Fundus camera: zeiss
Shooting center: fovea
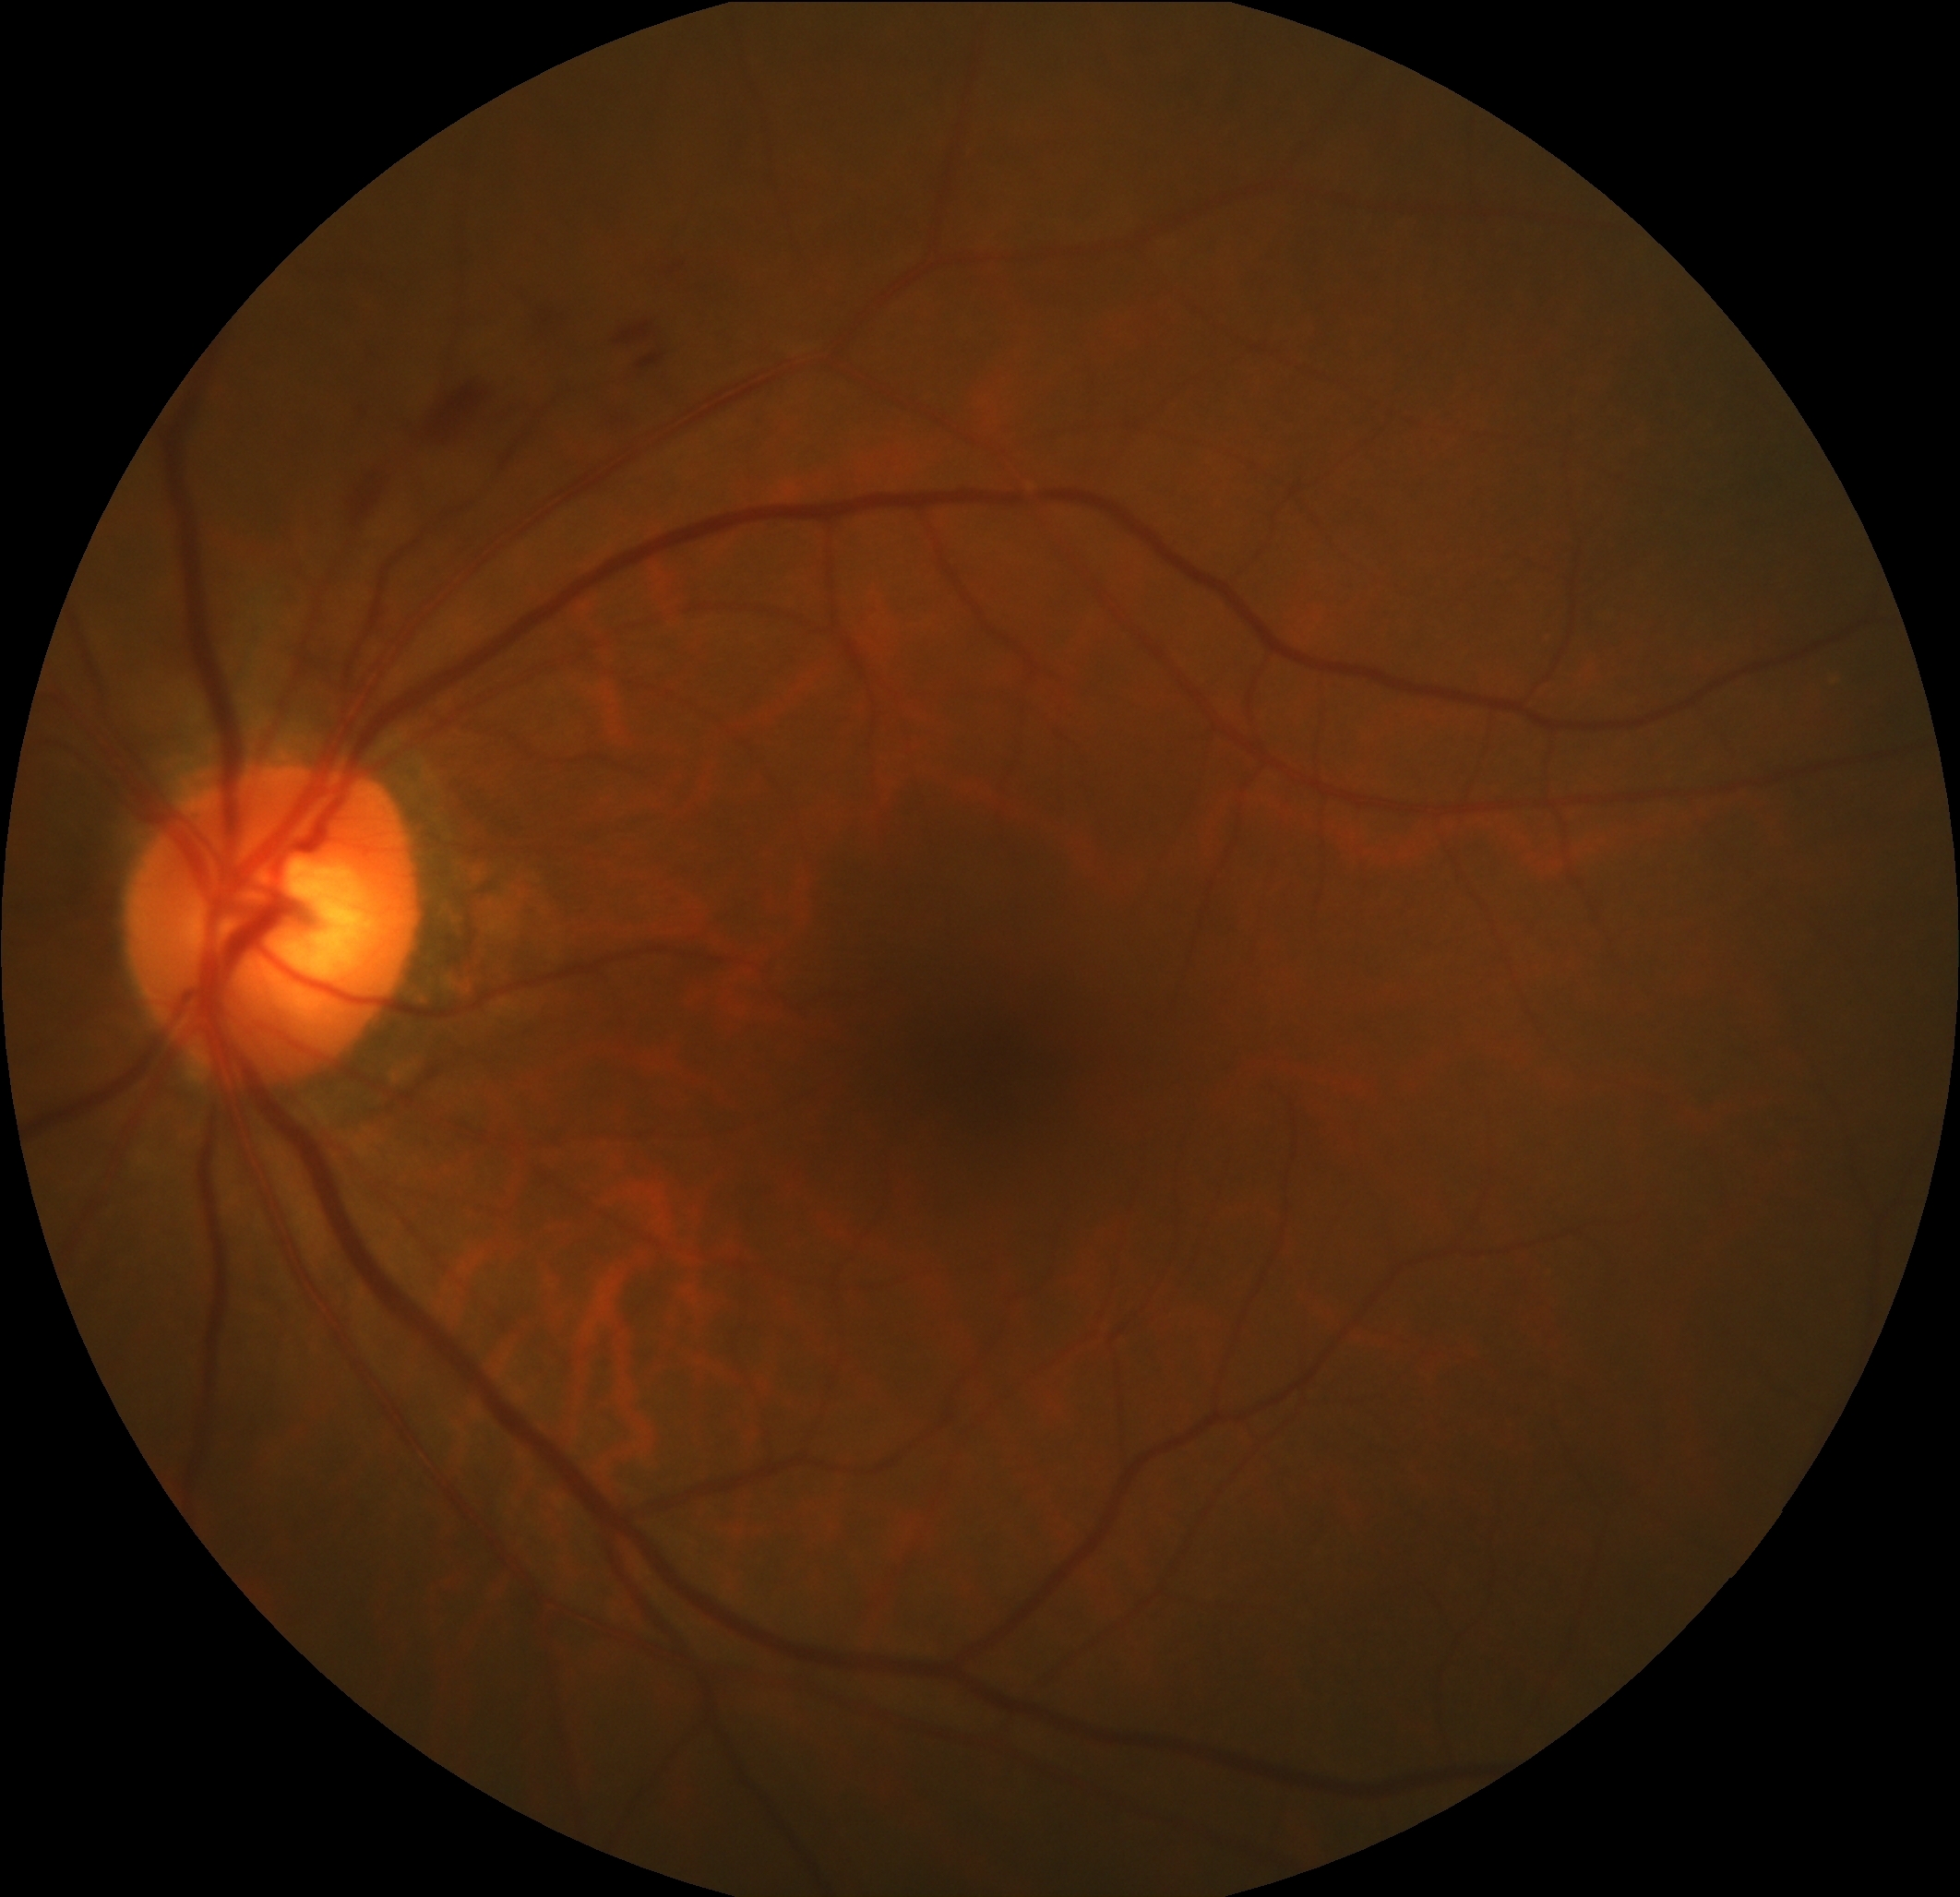
Pathologic myopia: no
Patchy retinal atrophy: present
Retinal detachment: absent